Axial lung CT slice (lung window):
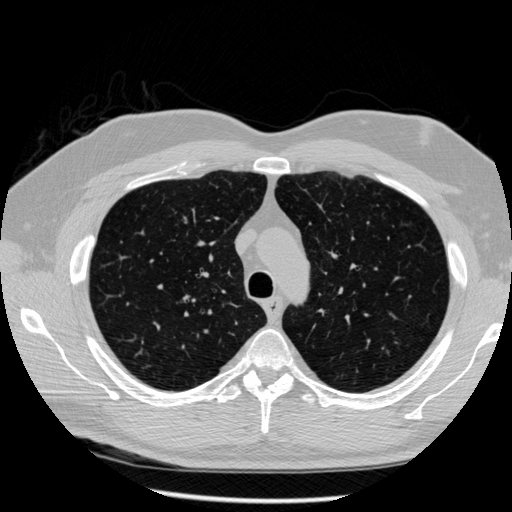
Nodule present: no